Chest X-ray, AP view. Patient: 11 years old, sex F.
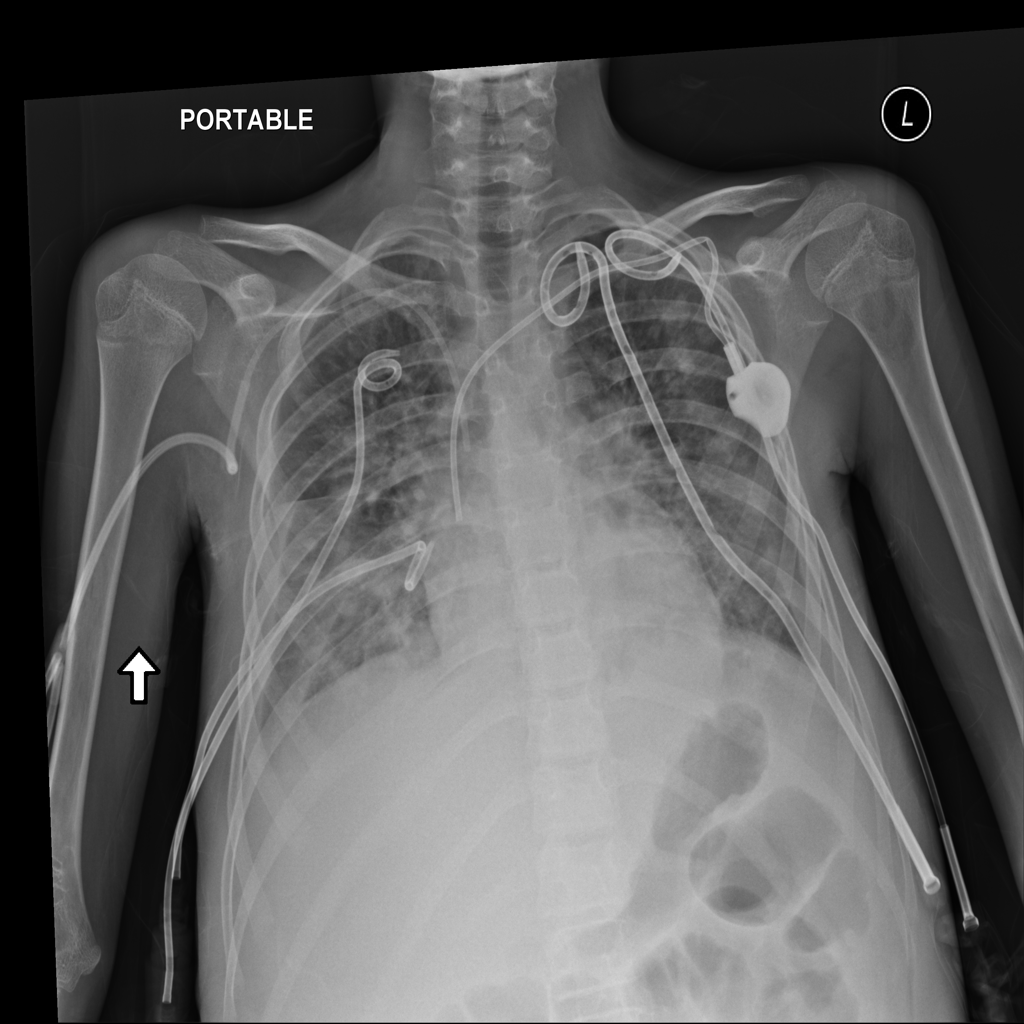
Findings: No Finding